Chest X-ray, AP view. Patient: 40 years old, sex M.
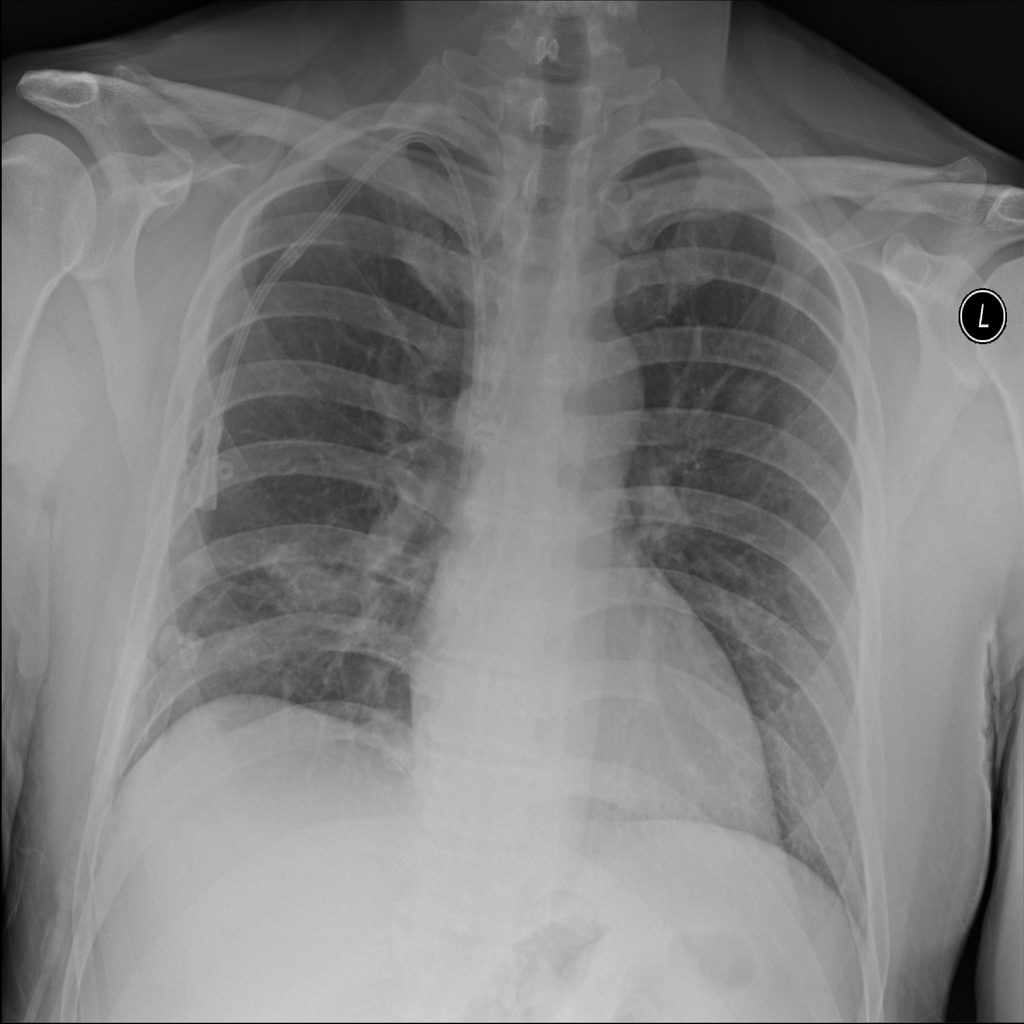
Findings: No Finding